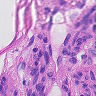
Metastatic tissue present: yes